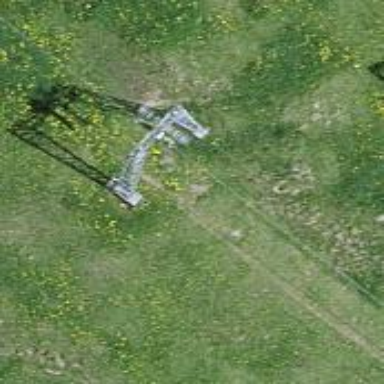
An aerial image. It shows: Pylon used for aerialway.